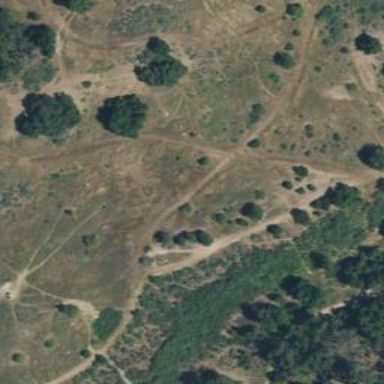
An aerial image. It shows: Disc golf tee area.